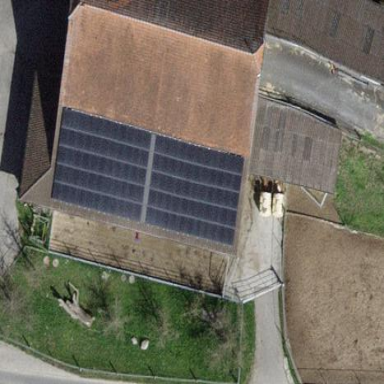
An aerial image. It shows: Solar photovoltaic panel generator.